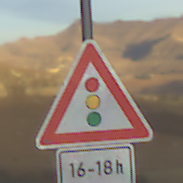
Verkehrszeichen: Lichtzeichenanlage
Zusatzzeichen unten: ZeitangabenOhneBeschraenkungAufWochentage1
Umgebung: Outdoor, Nature
Tageszeit: SunriseSunset
Wetter: PartlyCloudy
Licht: Natural
Jahreszeit: NotSpecified
Kontrast: HighContrast